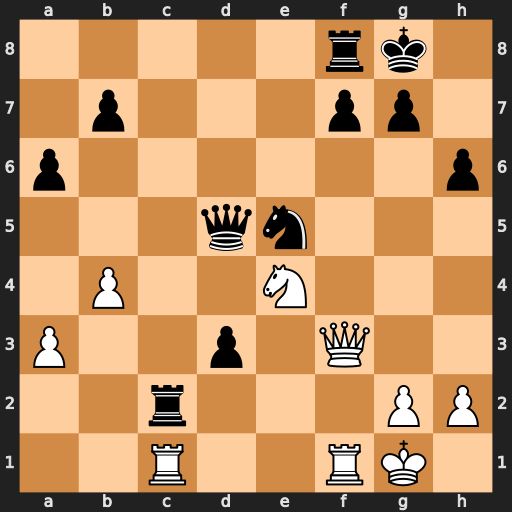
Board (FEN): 5rk1/1p3pp1/p6p/3qn3/1P2N3/P2p1Q2/2r3PP/2R2RK1
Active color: w
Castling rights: -
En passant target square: -
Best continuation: Nf6+ gxf6 Qxd5 Rxc1 Rxc1